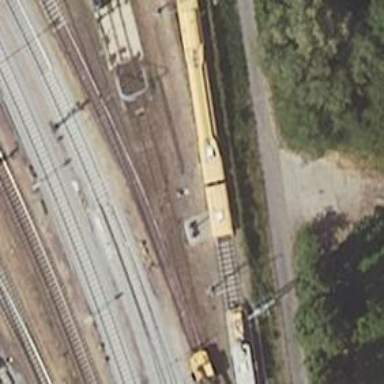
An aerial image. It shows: Railway switch.